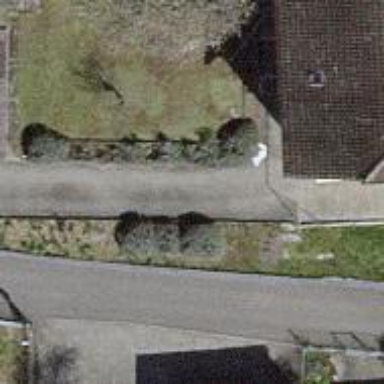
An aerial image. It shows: Alleyway designated as service road.